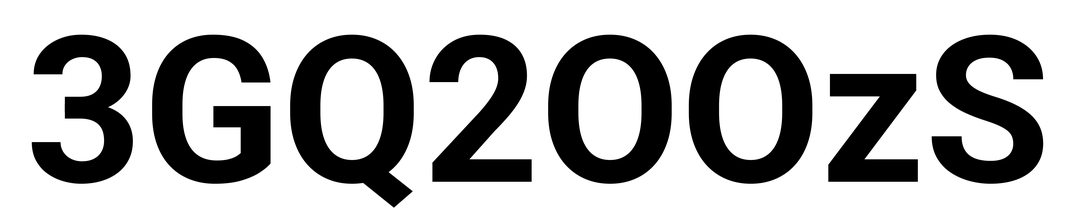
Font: Roboto_Bold